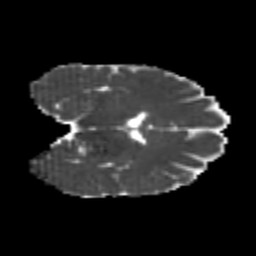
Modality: MD
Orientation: coronal
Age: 23
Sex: female
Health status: healthy
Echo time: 0.074 s